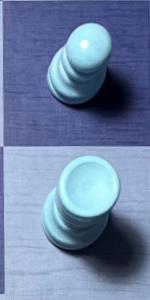
Label: Rook_White